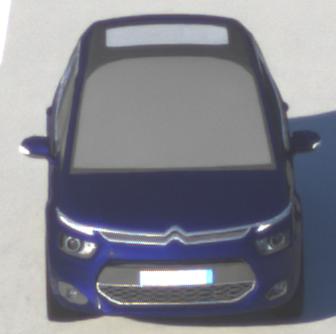
Make: Citroen
Model: Grand C4 Picasso VTi 120
Detailed model: Grand C4 Picasso (II)
Model produced from: 2013/10
Model produced until: 2015/02
Doors: 5
Color: blue
Road condition: dry road
Daytime: sunrise or sunset
Contrast: medium contrast